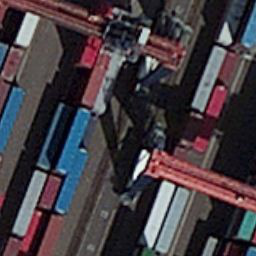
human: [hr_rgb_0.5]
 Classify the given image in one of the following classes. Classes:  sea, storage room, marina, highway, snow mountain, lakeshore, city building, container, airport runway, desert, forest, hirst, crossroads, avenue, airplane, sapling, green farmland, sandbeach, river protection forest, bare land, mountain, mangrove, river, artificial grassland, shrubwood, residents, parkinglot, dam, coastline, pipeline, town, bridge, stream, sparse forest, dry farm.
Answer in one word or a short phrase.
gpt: container